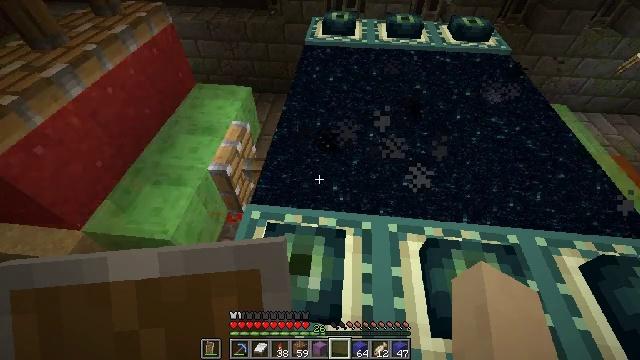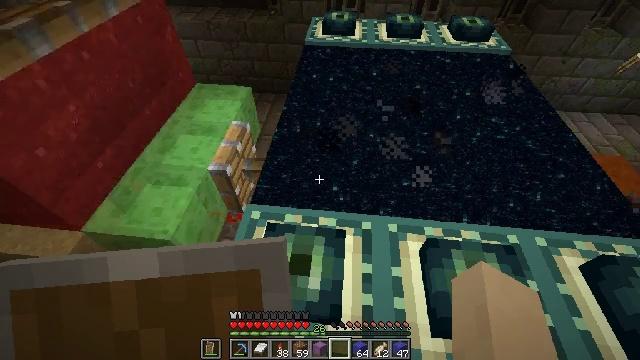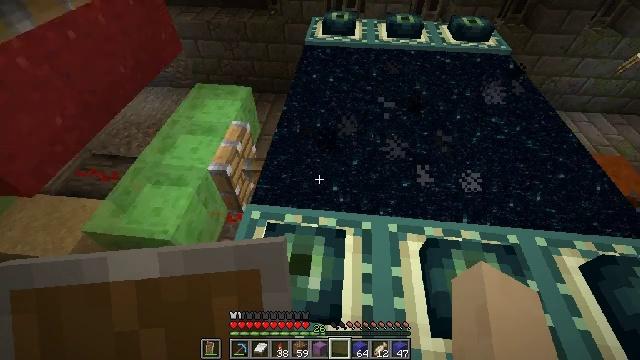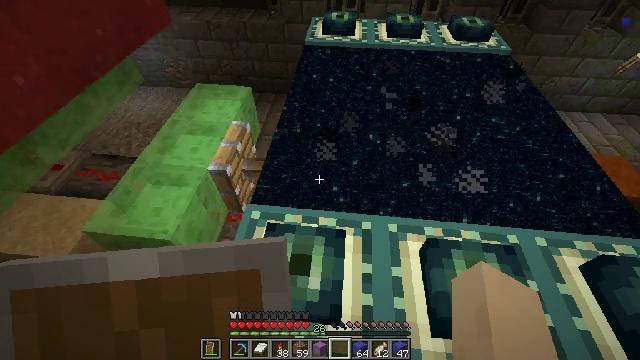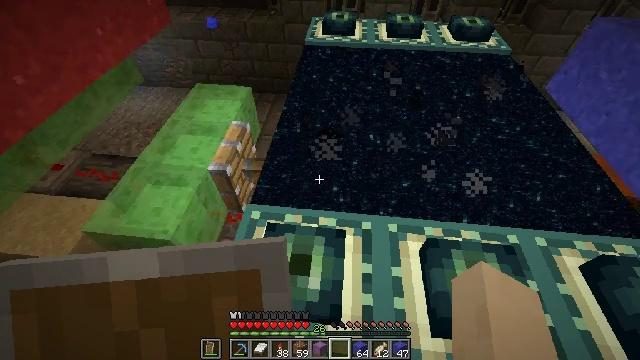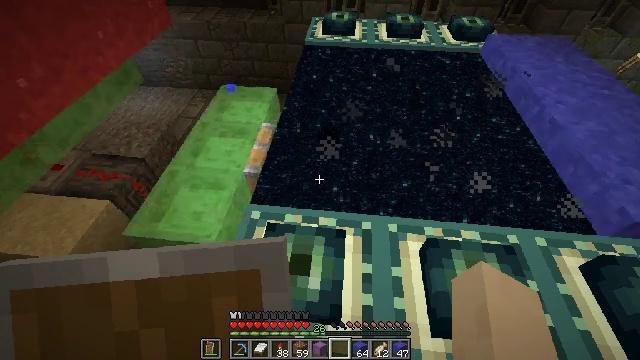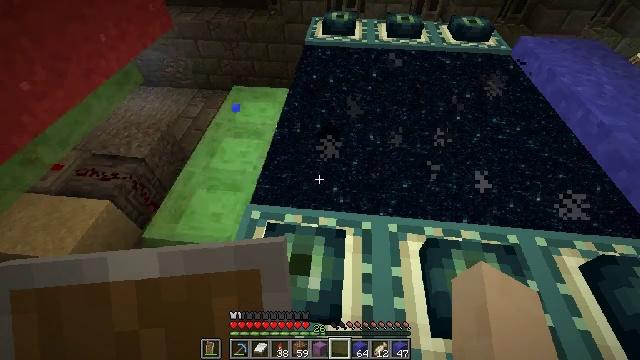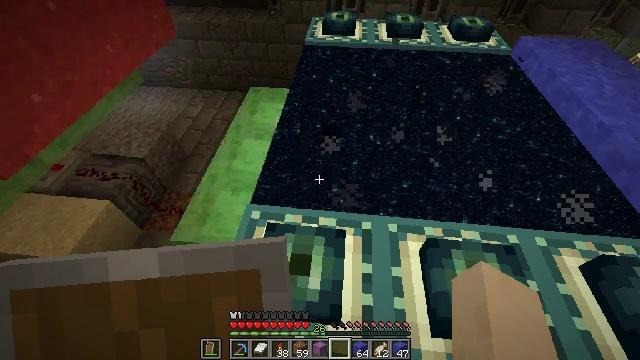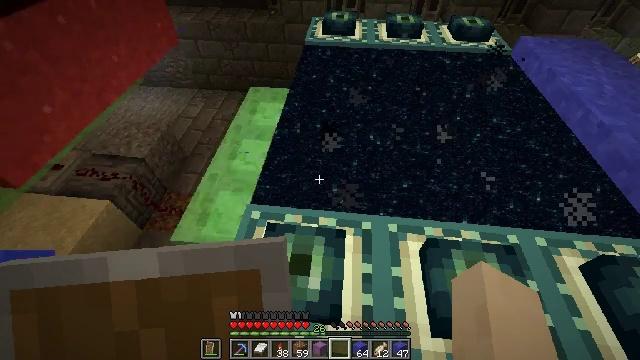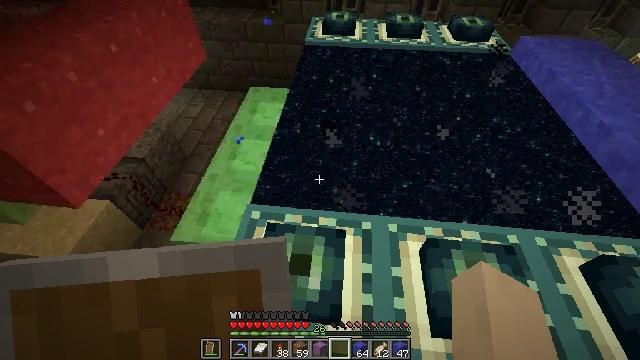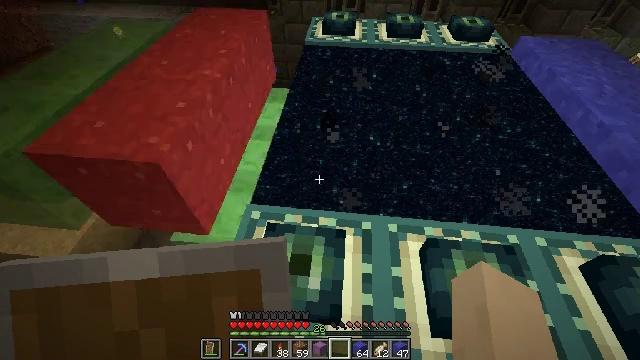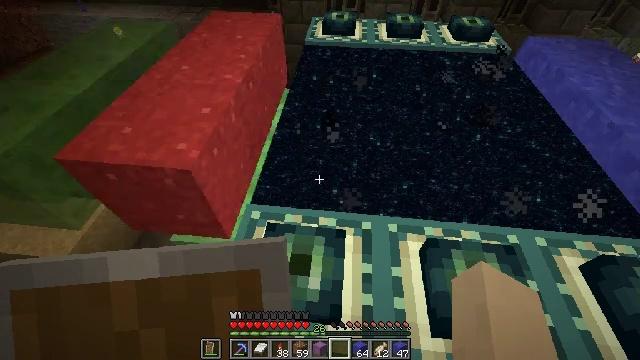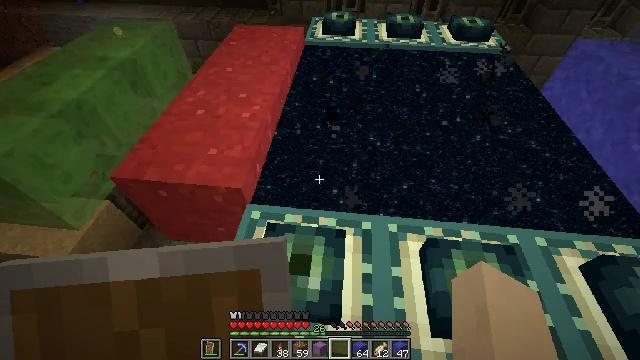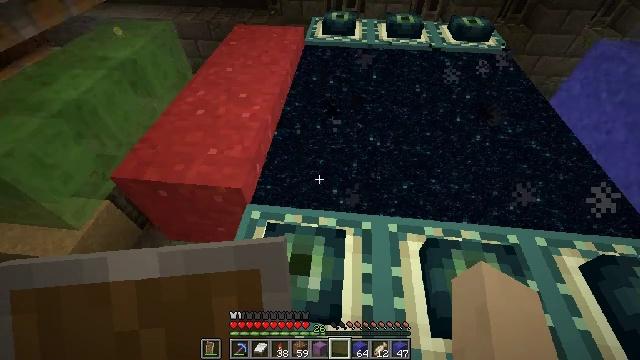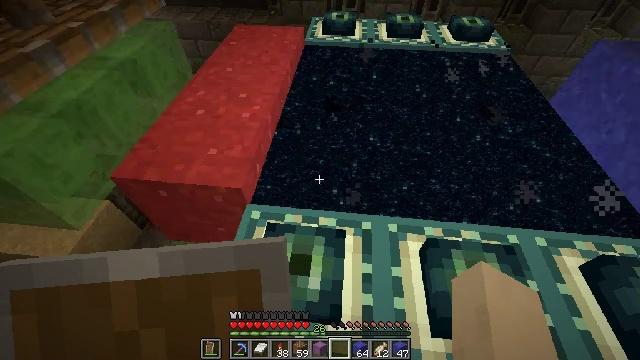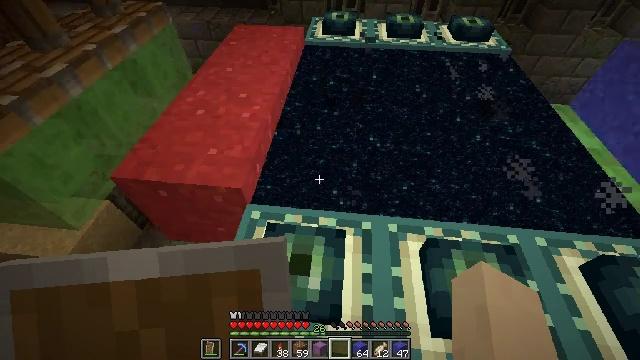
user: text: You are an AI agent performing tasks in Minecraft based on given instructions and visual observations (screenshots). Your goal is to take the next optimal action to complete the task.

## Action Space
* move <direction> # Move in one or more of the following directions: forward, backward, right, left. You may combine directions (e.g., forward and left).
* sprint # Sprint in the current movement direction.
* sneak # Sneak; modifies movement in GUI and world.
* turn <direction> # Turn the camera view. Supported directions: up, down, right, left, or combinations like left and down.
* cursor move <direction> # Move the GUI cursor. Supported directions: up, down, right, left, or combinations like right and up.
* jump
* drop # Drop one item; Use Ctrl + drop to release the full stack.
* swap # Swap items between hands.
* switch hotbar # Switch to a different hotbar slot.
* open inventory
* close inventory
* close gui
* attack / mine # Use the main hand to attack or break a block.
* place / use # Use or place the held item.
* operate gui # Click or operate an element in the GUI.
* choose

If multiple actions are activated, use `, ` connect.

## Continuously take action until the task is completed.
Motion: motion action
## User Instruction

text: Break the red concrete powder to collect it.
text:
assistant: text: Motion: no_op
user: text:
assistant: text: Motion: no_op
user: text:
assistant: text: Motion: no_op
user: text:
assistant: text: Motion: no_op
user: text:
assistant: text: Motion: no_op
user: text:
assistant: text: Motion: no_op
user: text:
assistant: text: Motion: no_op
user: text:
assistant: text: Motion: no_op
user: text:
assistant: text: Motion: no_op
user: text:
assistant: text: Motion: no_op
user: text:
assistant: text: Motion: no_op
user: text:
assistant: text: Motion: no_op
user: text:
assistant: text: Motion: no_op
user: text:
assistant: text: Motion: no_op
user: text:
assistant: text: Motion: no_op
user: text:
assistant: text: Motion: no_op
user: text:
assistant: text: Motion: no_op
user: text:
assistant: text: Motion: no_op
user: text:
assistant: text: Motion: no_op
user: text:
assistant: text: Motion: no_op
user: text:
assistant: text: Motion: no_op
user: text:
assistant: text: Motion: no_op
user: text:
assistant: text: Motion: no_op
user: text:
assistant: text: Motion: no_op
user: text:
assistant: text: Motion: no_op
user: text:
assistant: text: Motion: no_op
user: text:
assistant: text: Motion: no_op
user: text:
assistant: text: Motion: no_op
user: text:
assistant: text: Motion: no_op
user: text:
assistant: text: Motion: no_op